Field crop: maize
Growth stage: 1
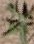
Species: atriplex